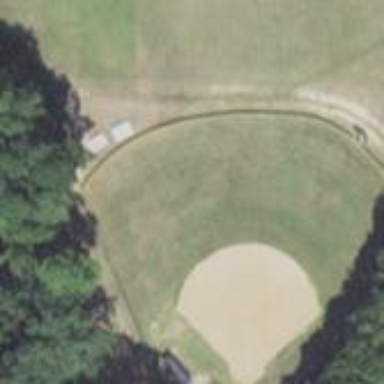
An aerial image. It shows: Softball pitch for leisure land activities.